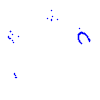
Particle: proton